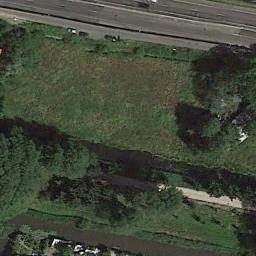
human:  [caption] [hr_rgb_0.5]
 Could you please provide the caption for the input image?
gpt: There is a road and some trees next to the meadow .

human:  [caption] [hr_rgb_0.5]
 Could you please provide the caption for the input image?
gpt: There are some roads near the meadow .

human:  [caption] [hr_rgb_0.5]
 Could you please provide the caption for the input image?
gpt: This meadow with dense grasses and some trees is between a freeway and a channel .

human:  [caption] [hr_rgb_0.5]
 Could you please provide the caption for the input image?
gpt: The entire image is dominated by grass .

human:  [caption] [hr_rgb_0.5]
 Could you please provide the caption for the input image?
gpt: There are some green trees on the meadow beside a freeway .